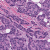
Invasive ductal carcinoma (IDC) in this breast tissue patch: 1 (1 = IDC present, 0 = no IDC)